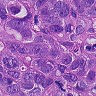
Metastatic tissue present: yes